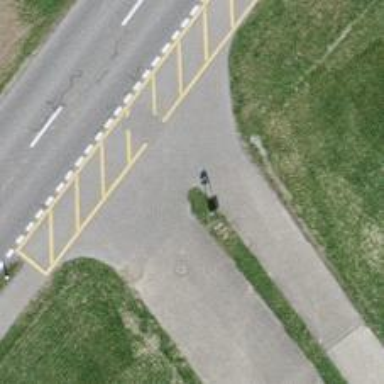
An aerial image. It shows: Bus stop with platform for public transport.